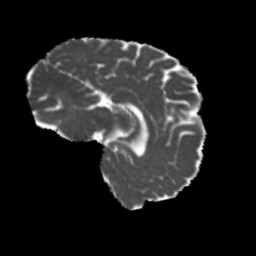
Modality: MD
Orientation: sagittal
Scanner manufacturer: siemens
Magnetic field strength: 3 T
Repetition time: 4 s
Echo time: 0.0594 s